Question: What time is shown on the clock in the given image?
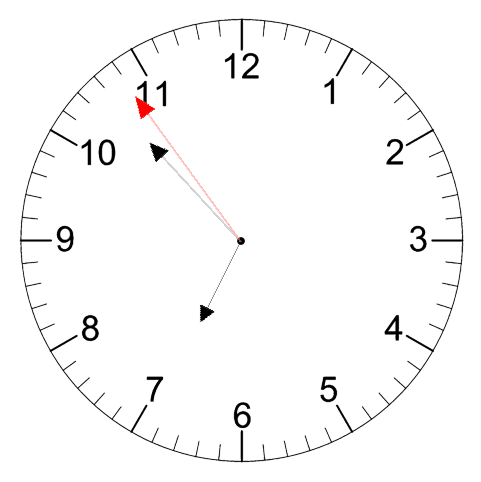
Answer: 06:52:54